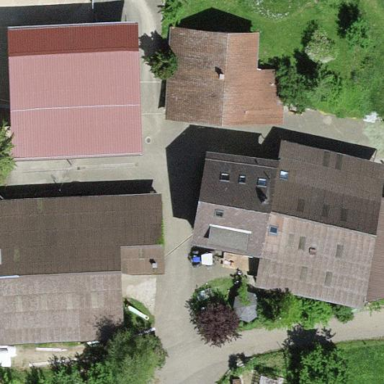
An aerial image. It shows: Farmyard area.